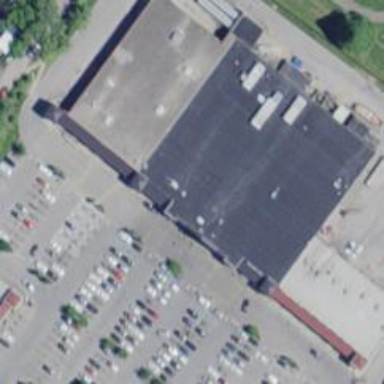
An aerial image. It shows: Supermarket.